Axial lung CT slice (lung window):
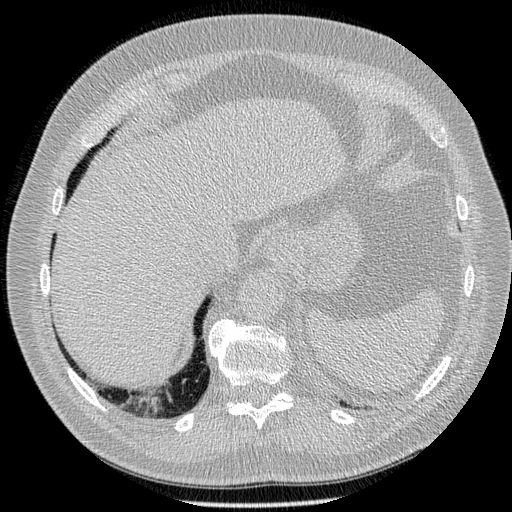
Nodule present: no